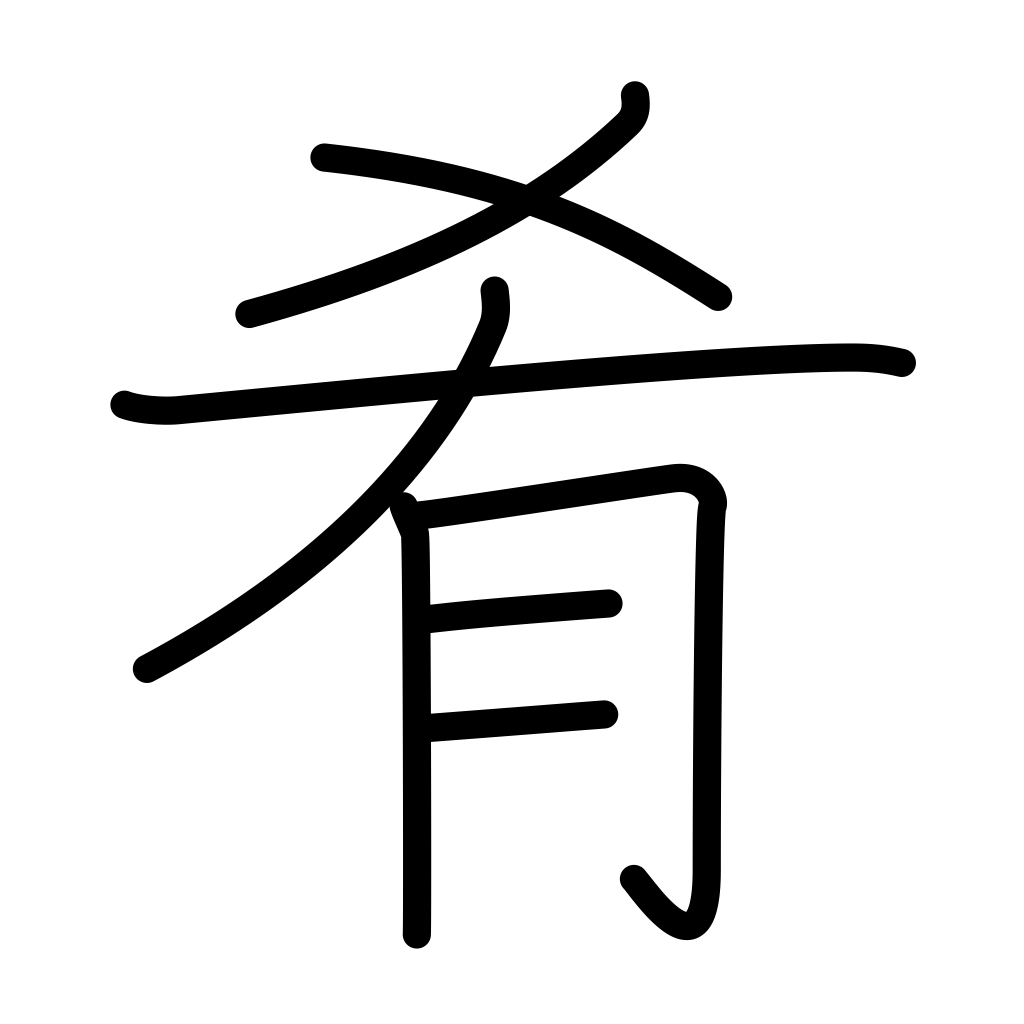
Meaning: accompaniment for drinks